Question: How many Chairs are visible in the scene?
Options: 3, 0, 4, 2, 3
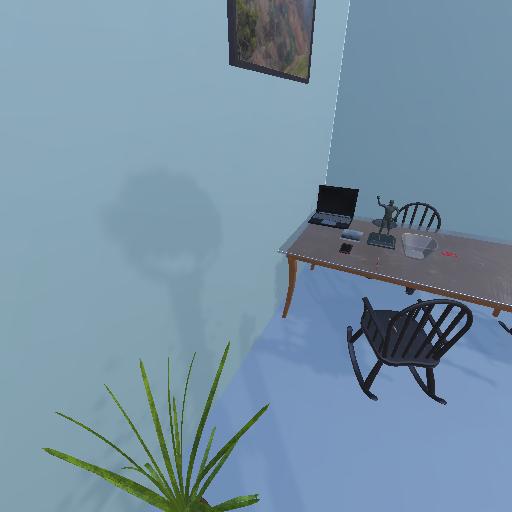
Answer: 3